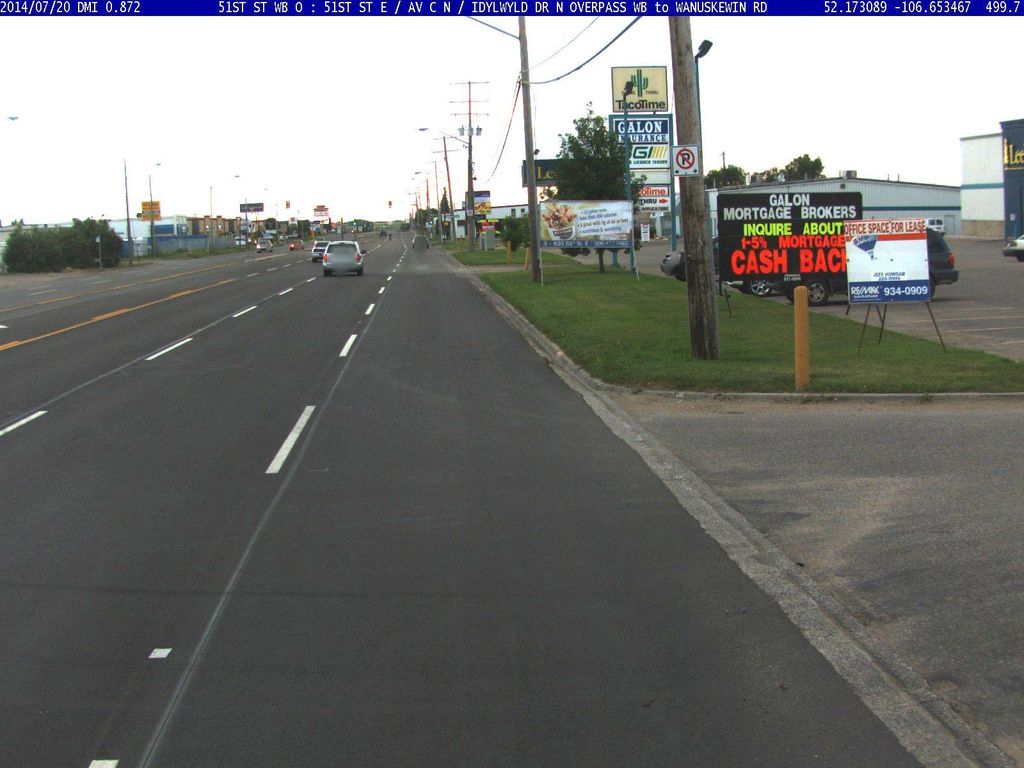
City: saskatoon